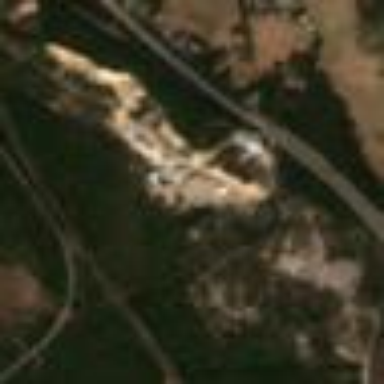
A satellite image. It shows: Quarry area.